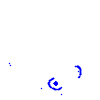
Particle: proton